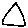
Label: triangle